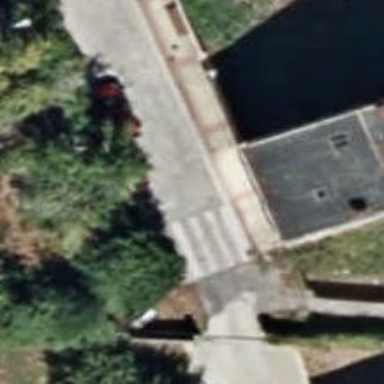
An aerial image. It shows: Pedestrian crossing with zebra markings on the footway.